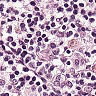
Metastatic tissue present: no